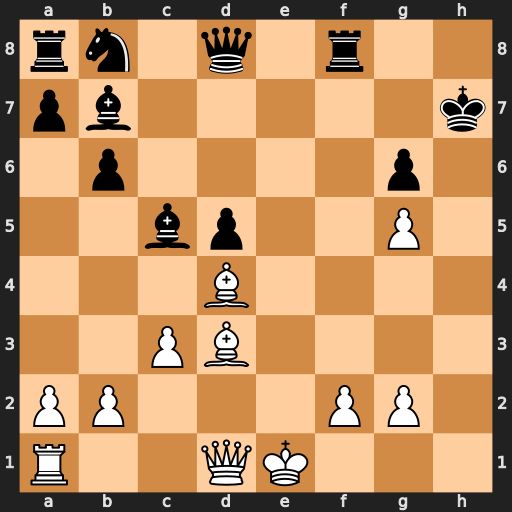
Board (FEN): rn1q1r2/pb5k/1p4p1/2bp2P1/3B4/2PB4/PP3PP1/R2QK3
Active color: w
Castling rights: Q
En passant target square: -
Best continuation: Qh5+ Kg8 Qxg6#